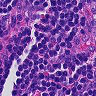
Metastatic tissue present: no